Question: I'm trying to add a custom field to the media uploader in WordPress. I ahve it working, but I'd like to make the custom field key a hidden one.
If you are familiar with the way WordPress handles custom fields, you'll know that setting the key to "_something" will hide that key from the drop down lists visible to the user.
'''
/**
* Add Video URL fields to media uploader
*
* http://www.billerickson.net/wordpress-add-custom-fields-media-gallery/
*
* @param $form_fields array, fields to include in attachment form
* @param $post object, attachment record in database
* @return $form_fields, modified form fields
*/
function capgun2012_attachment_fields( $form_fields, $post ) {
$form_fields['capgun2012_video_url'] = array(
'label' => 'Vimeo URL',
'input' => 'text',
'value' => get_post_meta( $post->ID, 'capgun2012_video_url', true ),
'helps' => 'If provided, photo will be displayed as a video',
);
return $form_fields;
}
add_filter( 'attachment_fields_to_edit', 'capgun2012_attachment_fields', 10, 2 );
/**
* Save values of Photographer Name and URL in media uploader
*
* @param $post array, the post data for database
* @param $attachment array, attachment fields from $_POST form
* @return $post array, modified post data
*/
function capgun2012_attachment_fields_save( $post, $attachment ) {
if( isset( $attachment['capgun2012_video_url'] ) ) {
update_post_meta( $post['ID'], 'capgun2012_video_url', $attachment['capgun2012_video_url'] );
}
return $post;
}
add_filter( 'attachment_fields_to_save', 'capgun2012_attachment_fields_save', 10, 2 );
'''
If I simply replace all the occurrences of "capgun2012_video_url" with "_capgun2012_video_url" then it doesn't work. I'm starting to think that the media uploader doesn't play well with hidden custom fields.
Please see attached screenshot of what (the custom key showing in the custom fields drop down).

Thanks for the help.
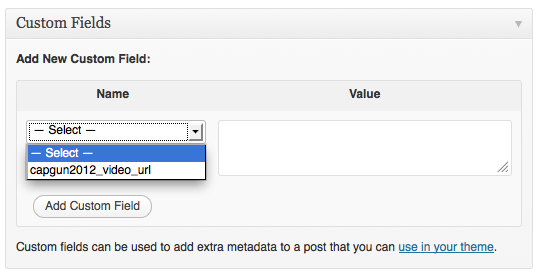
Answer: This was answered here:
<URL>
Setup field:
'''
/* For adding custom field to gallery popup */
function rt_image_attachment_fields_to_edit($form_fields, $post) {
// $form_fields is a an array of fields to include in the attachment form
// $post is nothing but attachment record in the database
// $post->post_type == 'attachment'
// attachments are considered as posts in WordPress. So value of post_type in wp_posts table will be attachment
// now add our custom field to the $form_fields array
// input type="text" name/id="attachments[$attachment->ID][custom1]"
$form_fields["rt-image-link"] = array(
"label" => __("Custom Link"),
"input" => "text", // this is default if "input" is omitted
"value" => get_post_meta($post->ID, "_rt-image-link", true),
"helps" => __("To be used with special slider added via [rt_carousel] shortcode."),
);
return $form_fields;
}
// now attach our function to the hook
add_filter("attachment_fields_to_edit", "rt_image_attachment_fields_to_edit", null, 2);
'''
And this to save it:
'''
function rt_image_attachment_fields_to_save($post, $attachment) {
// $attachment part of the form $_POST ($_POST[attachments][postID])
// $post['post_type'] == 'attachment'
if( isset($attachment['rt-image-link']) ){
// update_post_meta(postID, meta_key, meta_value);
update_post_meta($post['ID'], '_rt-image-link', $attachment['rt-image-link']);
}
return $post;
}
// now attach our function to the hook.
add_filter("attachment_fields_to_save", "rt_image_attachment_fields_to_save", null , 2);
'''